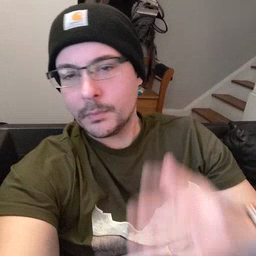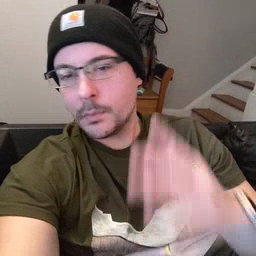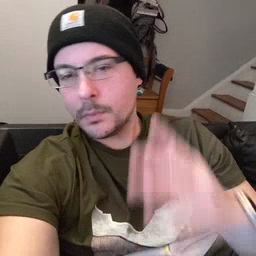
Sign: hat